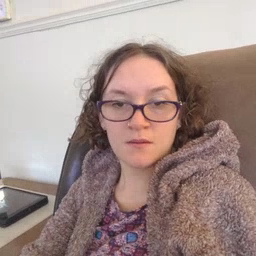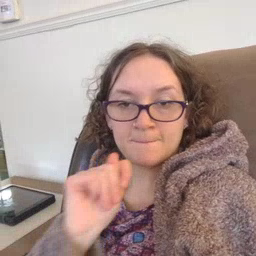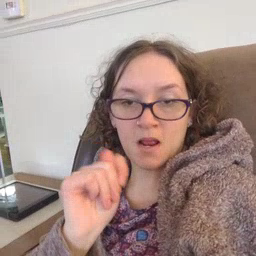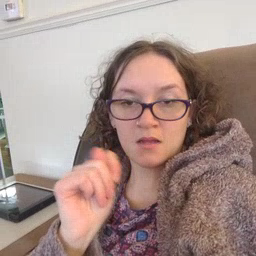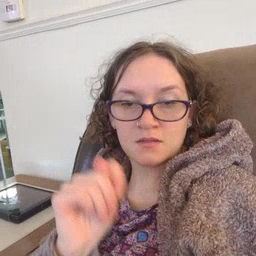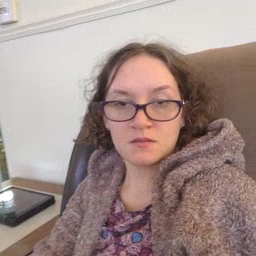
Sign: potty